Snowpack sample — Buffalo Mountain, Silverthorne, Colorado, USA (1/25/25, 10:11 AM MST)
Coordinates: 39.6222, -106.1139
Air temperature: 22 °F
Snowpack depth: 110 cm
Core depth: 30 cm
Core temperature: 42.8 °F
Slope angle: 12°, slope face: 102°
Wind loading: high
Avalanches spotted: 0
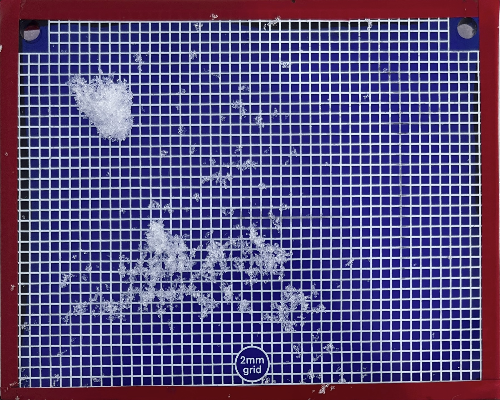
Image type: profile
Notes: No avalanches nearby, collected on the outskirts of a fire break 15 meters from the treeline, on way to Buffalo and Red Mountain